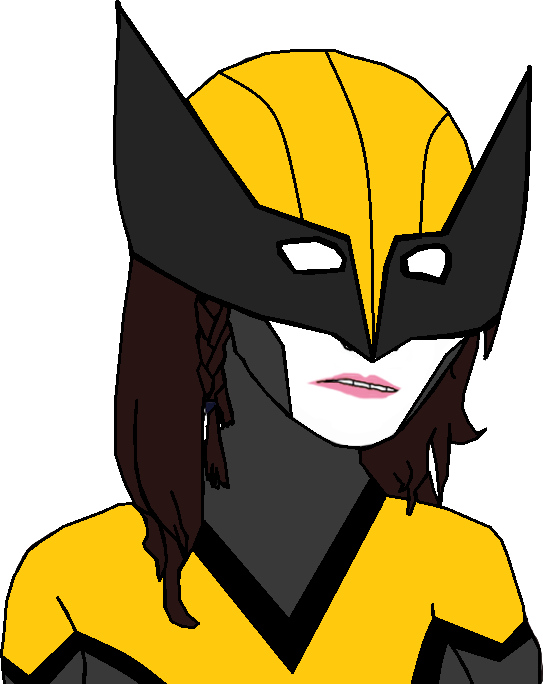
Label: 5_Daddys_Girl